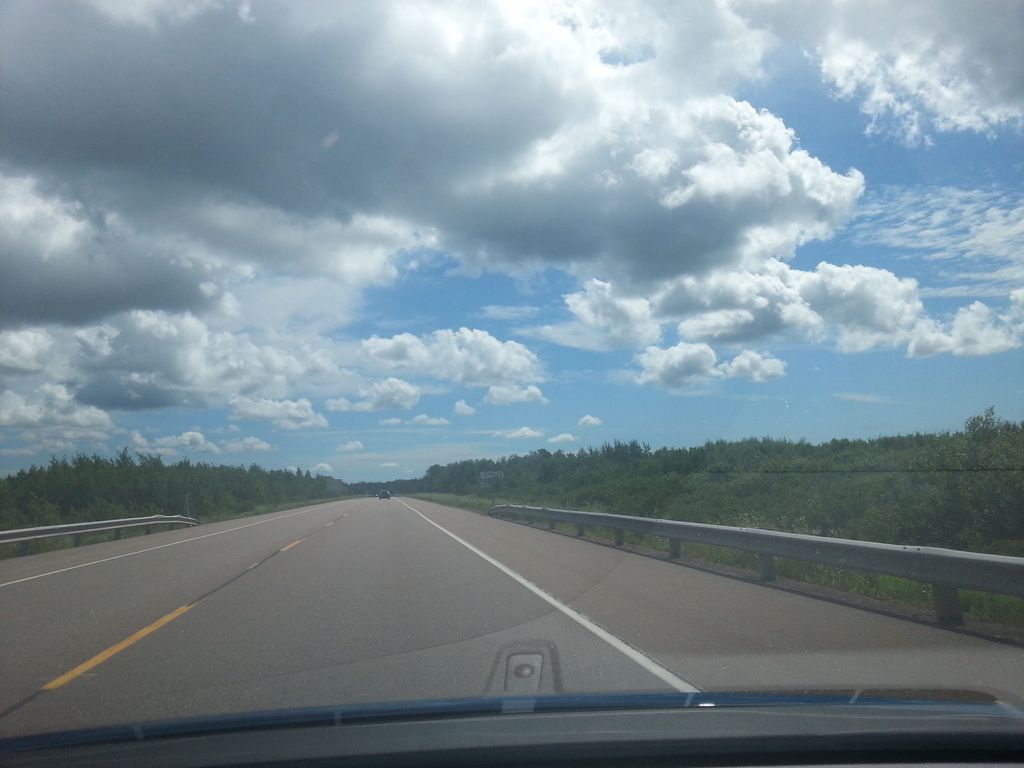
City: charlottetown